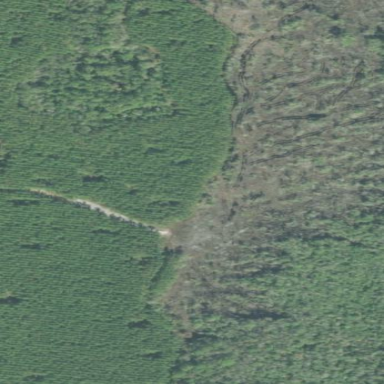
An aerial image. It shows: Forest with needle-leaved trees.